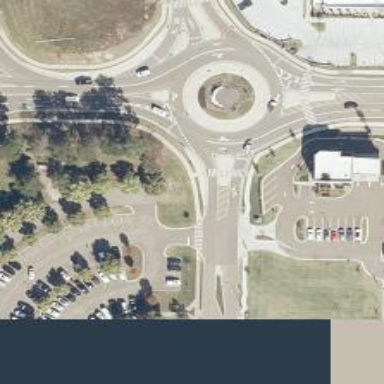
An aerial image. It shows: Tertiary road made of asphalt leading to roundabout junction.